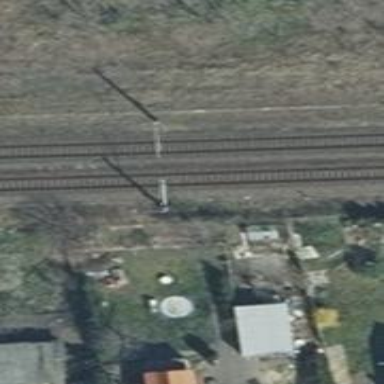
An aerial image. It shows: Milestone along the railway with catenary mast.